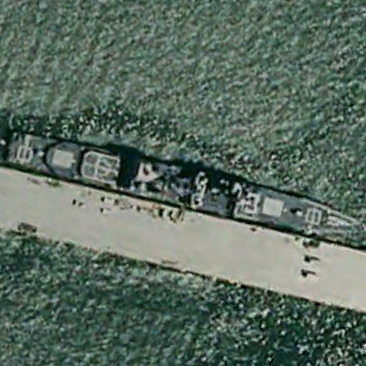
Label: cruiser